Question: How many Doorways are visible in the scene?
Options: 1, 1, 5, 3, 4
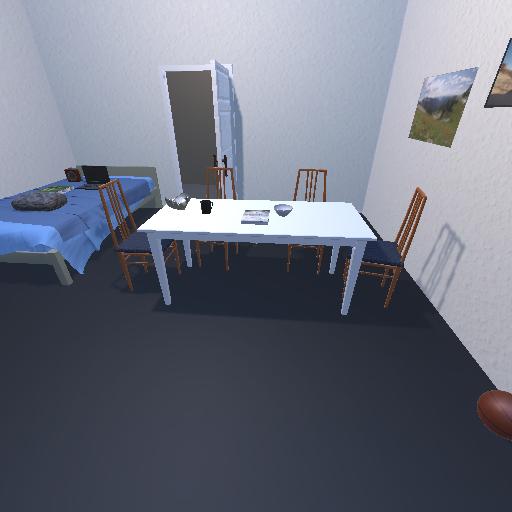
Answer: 1